Field crop: tomato
Growth stage: 1
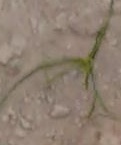
Species: cyperus